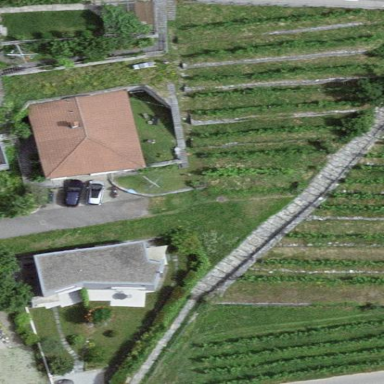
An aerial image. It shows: Vineyard.